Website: lowes
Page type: account-selection
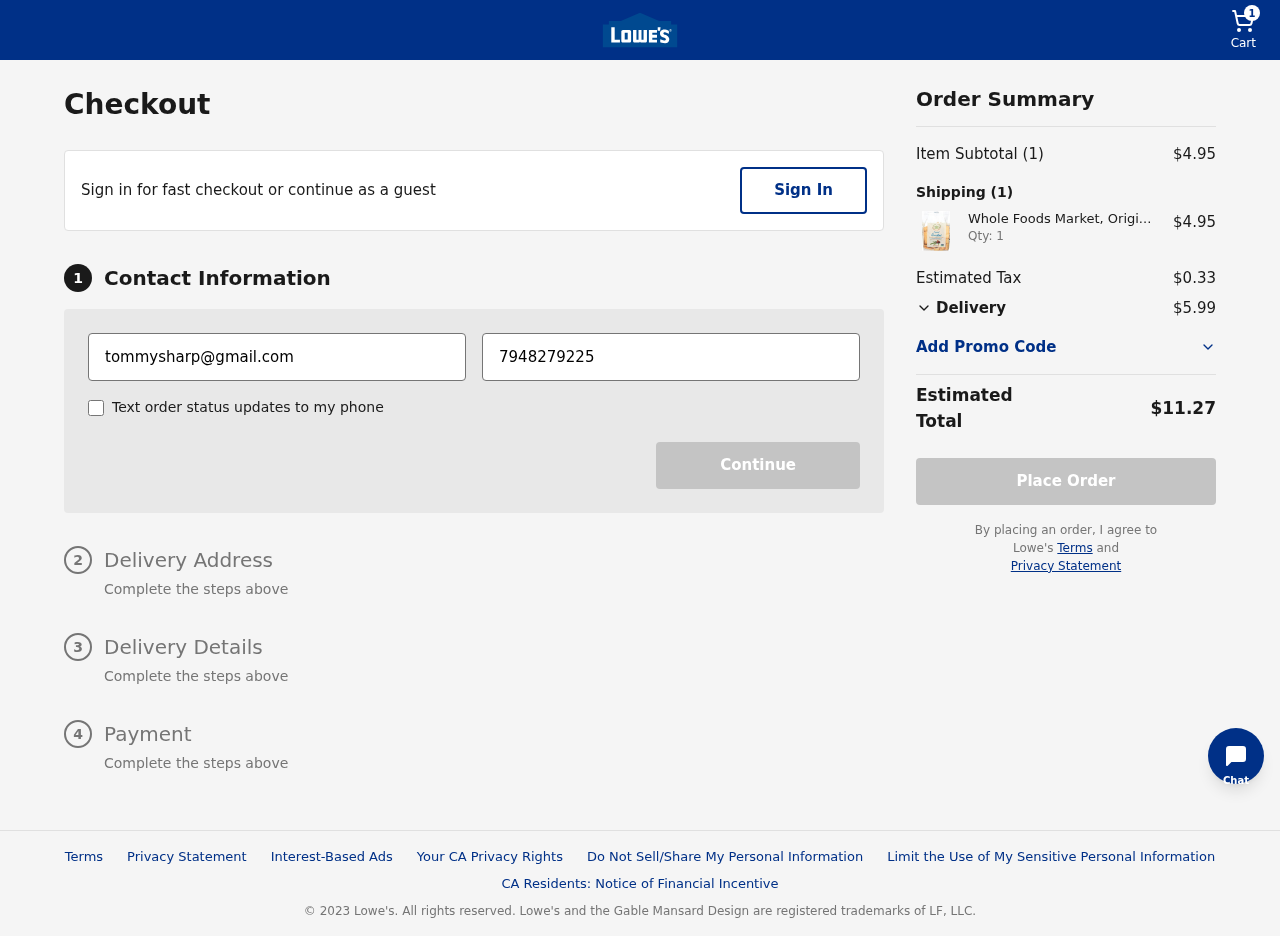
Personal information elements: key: PII_EMAIL
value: tommysharp@gmail.com
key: PII_PHONE
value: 7948279225
Product elements: key: PRODUCT1_NAME
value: Whole Foods Market, Original Crostini, 6 oz
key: PRODUCT1_PRICE
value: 4.95
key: PRODUCT1_QUANTITY
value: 1
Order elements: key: ORDER_NUM_ITEMS
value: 1
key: ORDER_SUBTOTAL
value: $4.95
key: ORDER_TAX
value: $0.33
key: ORDER_SHIPPING_COST
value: $5.99
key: ORDER_TOTAL
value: $11.27